Question: I am currently working at developing an app that requires a dynamically generated 'GridView'. In the layout added to the 'GridView' through an adapter I have a LinearLayout that takes information from an 'ArrayList' and then it should display an 'ImageView' followed by a 'TextView'. I have done that programmatically, but some random space appears between the two of them.
I have tried removing the padding, removing the margin, setting the adjustViewBounds of the image to true and also removing the inner padding of the TextView and none of these things work.
Here is the .xml file containing the LinearLayout to be populated:
'''
<RelativeLayout
android:layout_width="wrap_content"
android:layout_height="match_parent"
android:background="@drawable/rounded_text_black">
<ImageView
android:id="@+id/separator"
android:layout_width="match_parent"
android:layout_height="2dp"
android:scaleType="fitXY"
android:src="@drawable/horizontal_white_line"
android:layout_centerVertical="true"/>
<LinearLayout
**android:id="@+id/orderLayout"**
android:layout_width="match_parent"
android:layout_height="match_parent"
android:layout_alignBottom="@id/separator"
android:orientation="vertical"
android:paddingTop="40dp">
</LinearLayout>
<LinearLayout
android:layout_width="match_parent"
android:layout_height="wrap_content"
android:layout_alignTop="@id/separator"
android:orientation="vertical"
android:layout_gravity="center"
android:layout_marginTop="10dp">
<ImageView
android:layout_width="15dp"
android:layout_height="15dp"
android:scaleType="fitXY"
android:src="@mipmap/effects"
android:layout_gravity="center"/>
<TextView
android:id="@+id/moodText"
android:layout_width="wrap_content"
android:layout_height="wrap_content"
android:layout_gravity="center"
style="@style/smallText"
android:padding="0dp"/>
<TextView
android:id="@+id/tastesText"
android:layout_width="wrap_content"
android:layout_height="wrap_content"
android:layout_gravity="center"
style="@style/smallText"
android:textAllCaps="false"
android:padding="0dp"/>
<TextView
android:id="@+id/tastesText1"
android:layout_width="wrap_content"
android:layout_height="wrap_content"
android:layout_gravity="center"
style="@style/smallText"
android:textAllCaps="false"
android:padding="0dp"/>
</LinearLayout>
</RelativeLayout>
'''
Here is the code that generates the image-text pairs:
'''
for(int i = 0; i < 3; i++){
int currentPos = orderSize - i;
if(currentPos >= 0){
LinearLayout container = new LinearLayout(v.getContext());
LinearLayout.LayoutParams containerParams = new LinearLayout.LayoutParams(ViewGroup.LayoutParams.MATCH_PARENT, ViewGroup.LayoutParams.WRAP_CONTENT);
container.setOrientation(LinearLayout.HORIZONTAL);
container.setGravity(Gravity.RIGHT);
container.setLayoutParams(containerParams);
ImageView img = new ImageView(v.getContext());
LinearLayout.LayoutParams imgParams = new LinearLayout.LayoutParams(ViewGroup.LayoutParams.WRAP_CONTENT, LinearLayout.LayoutParams.MATCH_PARENT);
imgParams.gravity=Gravity.RIGHT;
img.setLayoutParams(imgParams);
img.setPadding(0,0,0,0);
if(order.get(currentPos).delivered){
img.setImageResource(R.drawable.green_circle);
}
else{
img.setImageResource(R.drawable.yellow_circle);
}
TextView txt = new TextView(v.getContext());
txt.setTextColor(Color.WHITE);
txt.setText(order.get(currentPos).orderItem);
txt.setPadding(0,0,0,0);
container.addView(img);
container.addView(txt);
ll.addView(container);
}
'''
And here is the result:

The red rectangle indicates the extra space.
Thank you very much.
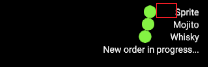
Answer: I suggest you to create your line item view (green ball and drink name) in an xml layout, checking that all is working fine on a single line.
Then you can change your for cycle as follows:
'''
for(int i = 0; i < 3; i++){
int currentPos = orderSize - i;
if(currentPos >= 0){
// inflate a new instance of view starting from an xml file
View tableLineView = getLayoutInflater().inflate(R.layout.table_line, null);
// Image view
ImageView iv = (ImageView)tableLineView.findViewById(R.id.ball);
if(order.get(currentPos).delivered){
iv.setImageResource(R.drawable.green_circle);
} else{
iv.setImageResource(R.drawable.yellow_circle);
}
// TextView
TextView tv = (TextView)tableLineView.findViewById(R.id.textview);
tv.setText(order.get(currentPos).orderItem);
// add to LinearLayout
ll.addView(tableLineView);
}
}
'''
I can't test it now, if you find problems ask me.
<URL> you can read a discussion about view inflating